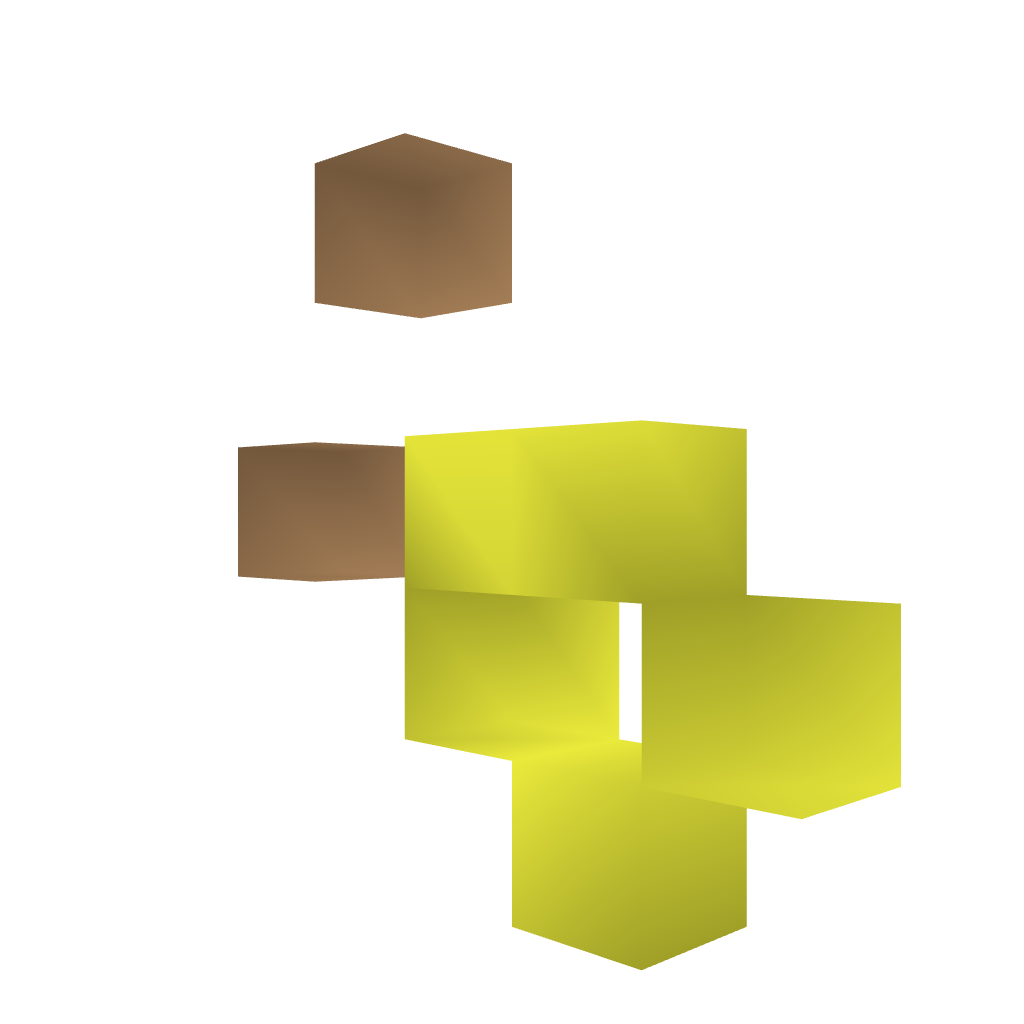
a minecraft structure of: Shop (CommandBlock) bad low quality